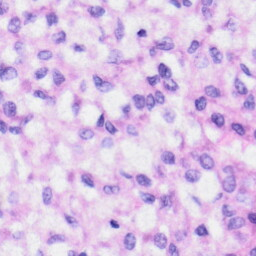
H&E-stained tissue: Liver